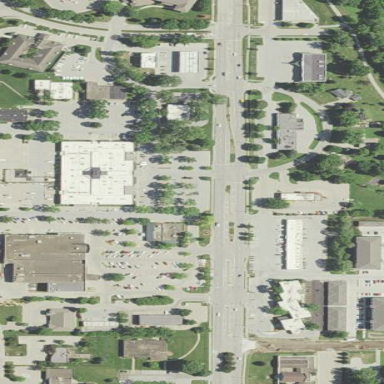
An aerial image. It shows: Retail area.